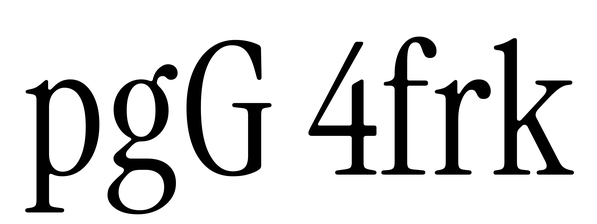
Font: InstrumentSerif-Regular